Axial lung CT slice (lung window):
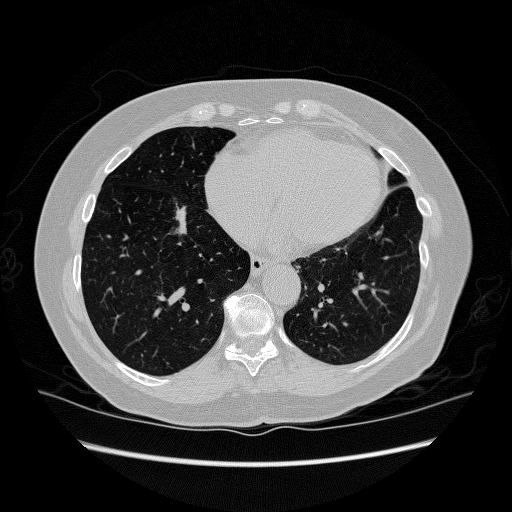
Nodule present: no